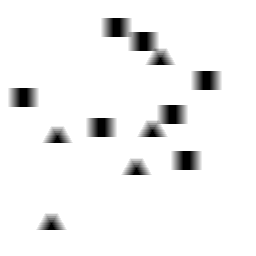
Squares: 7
Triangles: 5
Stars: 0
Total shapes: 12